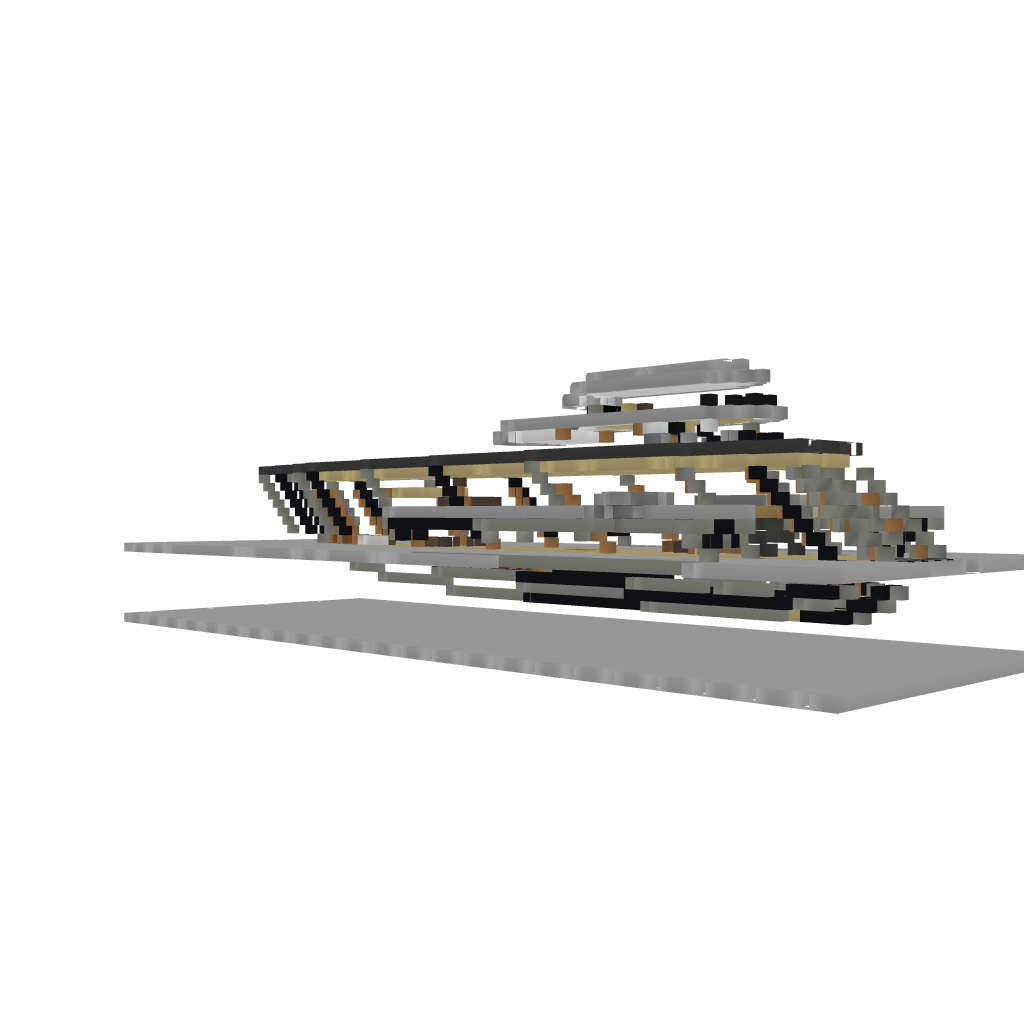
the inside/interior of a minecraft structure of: Yacht